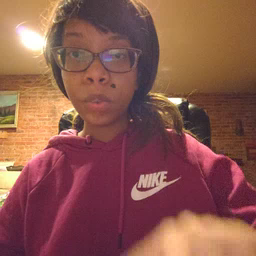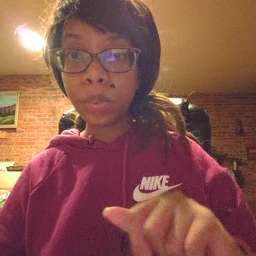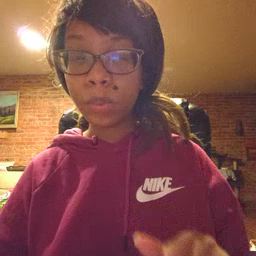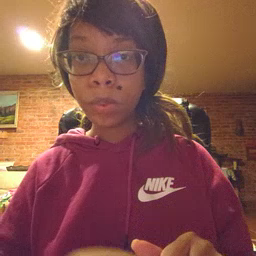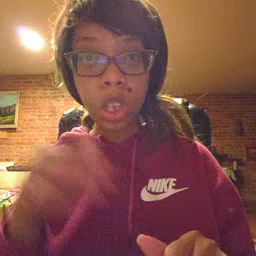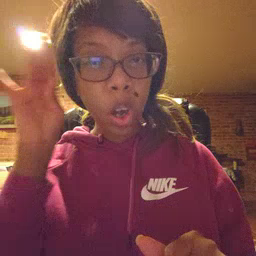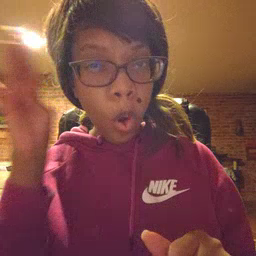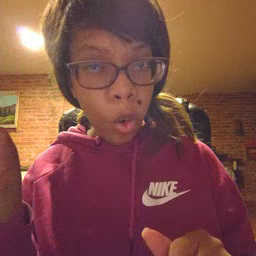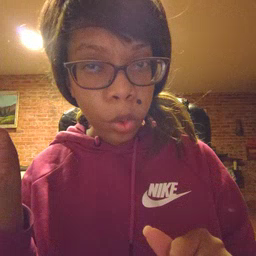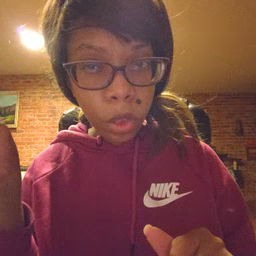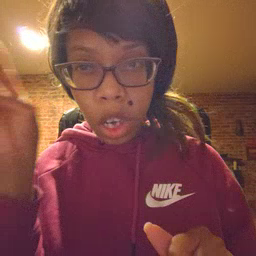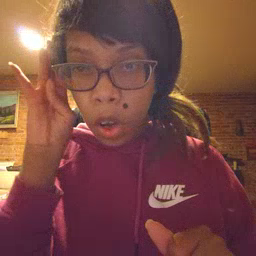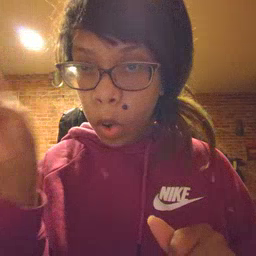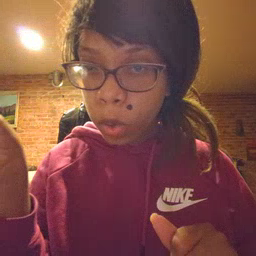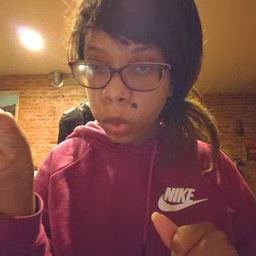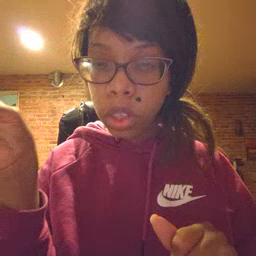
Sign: hello